Question: I'm not an Android ninja developer and I'd like to implement an app which has a Drawer Navigation and includes a tutorial.
Basically if you are in "My App" you should see a 5-6 steps tutorial.
The question is:
How can I implement that app?
I'd like to know how to organize it and which components I should use.
I'd really appreciate a step-by-step guide.
Thanks a lot.
---
This is a weird mockup of what I'm trying to implement :)

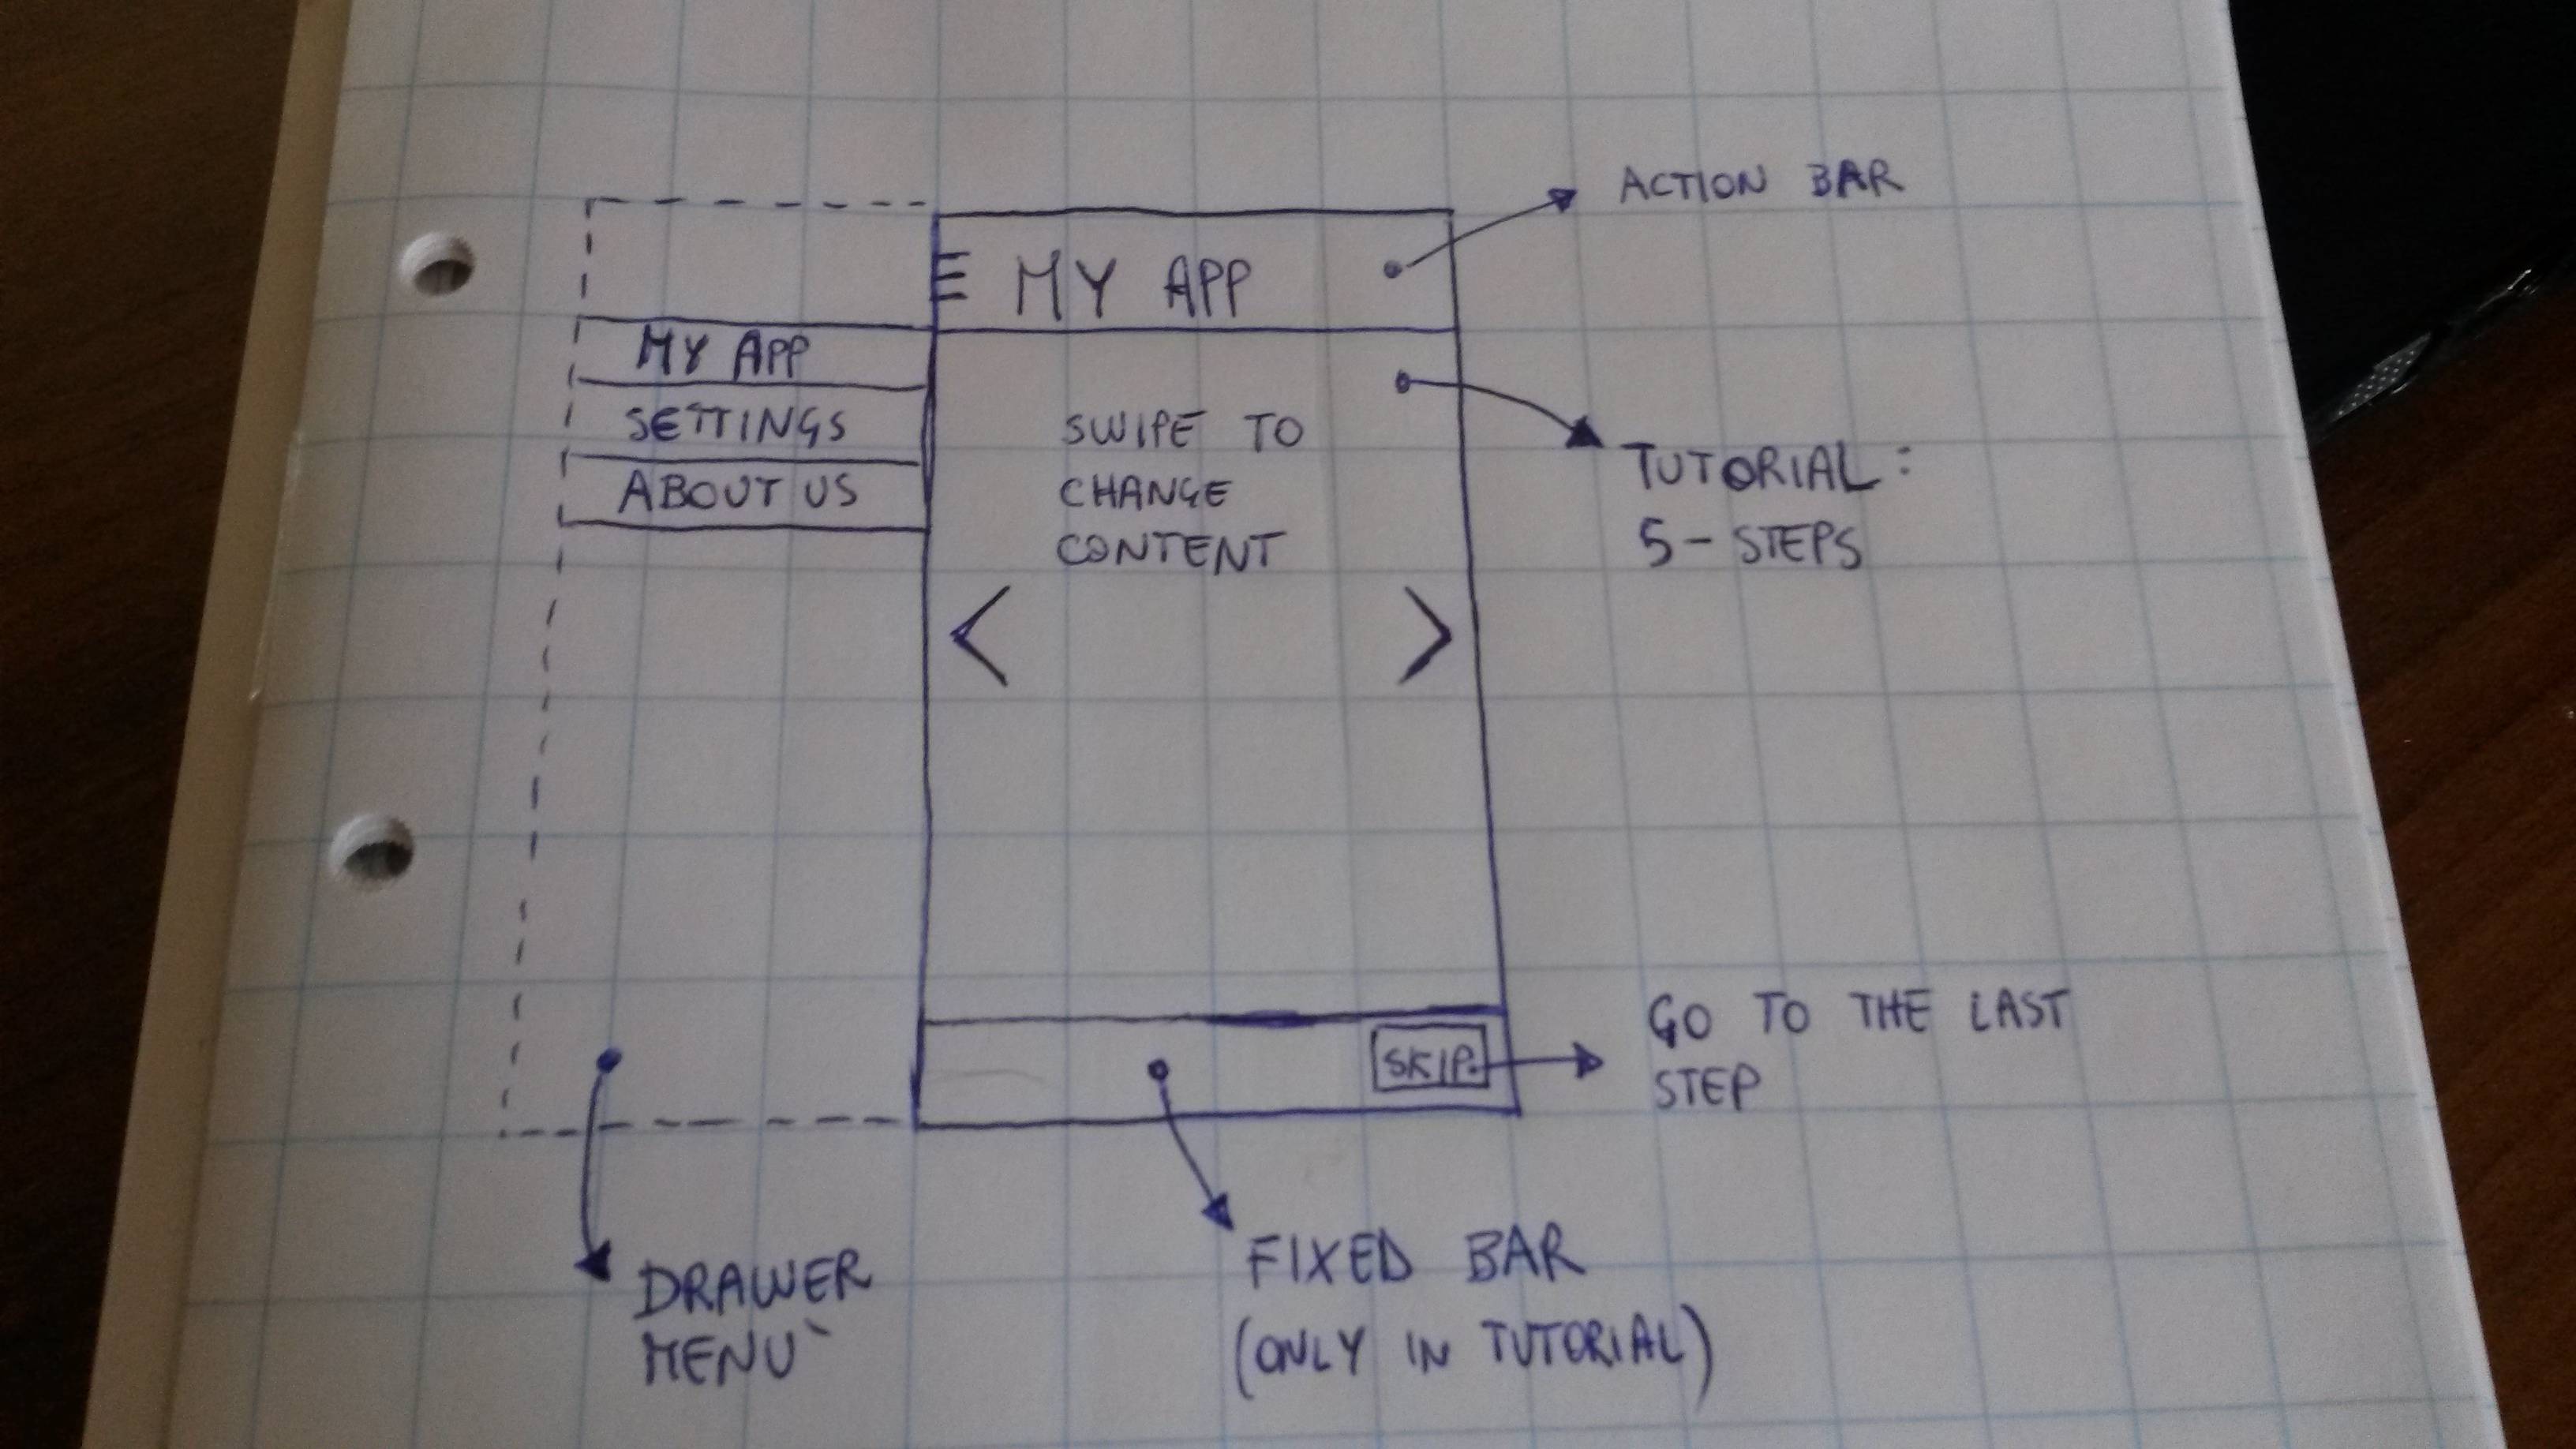
Answer: You can make an activity on top of drawer and then you can simply put view pager in 'Activity' for tutorial. When user will finish tutorial you can move user to 'Drawer Navigation'.
So you can use following method.
Check if user is visiting application for first time then show tutorial activity then move to 'Navigation Drawer'. If user is visiting application for second time or more then you can directly move user to 'Navigation Drawer' and start app.